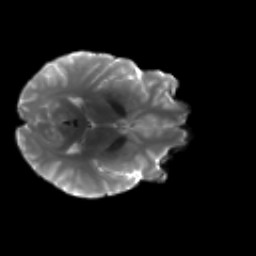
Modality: T2w
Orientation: axial
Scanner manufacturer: siemens
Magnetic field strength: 3 T
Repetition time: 4.16 s
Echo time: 0.0806 s